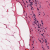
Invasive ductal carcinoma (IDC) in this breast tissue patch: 1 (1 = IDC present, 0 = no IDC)